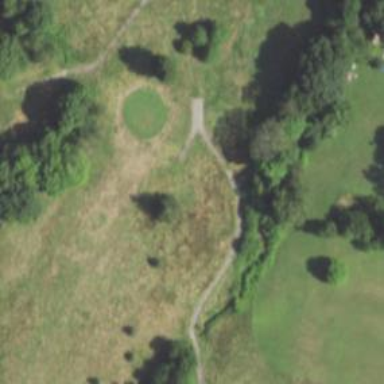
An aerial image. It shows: Path designed for golf carts.